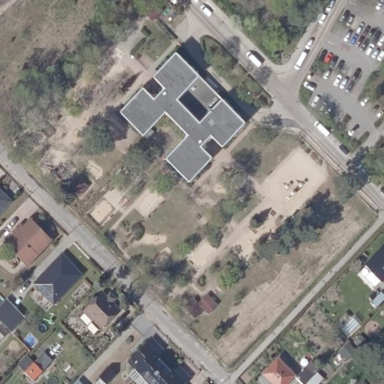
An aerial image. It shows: Kindergarten.